Brain MRI, modality: hrT2
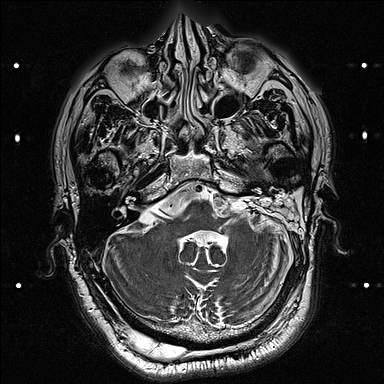